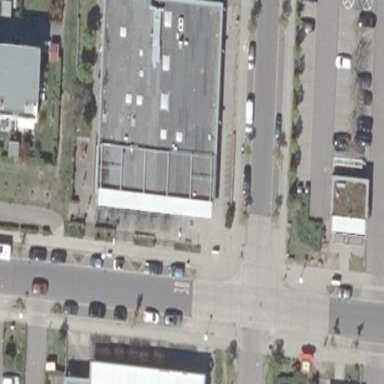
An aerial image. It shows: Retail building.